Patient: sex M, age 65
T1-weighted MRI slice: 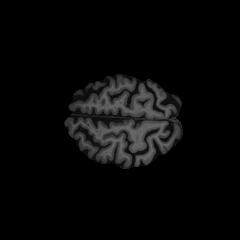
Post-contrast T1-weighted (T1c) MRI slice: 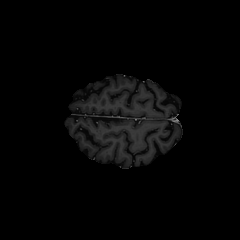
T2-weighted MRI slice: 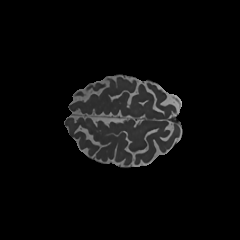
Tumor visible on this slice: no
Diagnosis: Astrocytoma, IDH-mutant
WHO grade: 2